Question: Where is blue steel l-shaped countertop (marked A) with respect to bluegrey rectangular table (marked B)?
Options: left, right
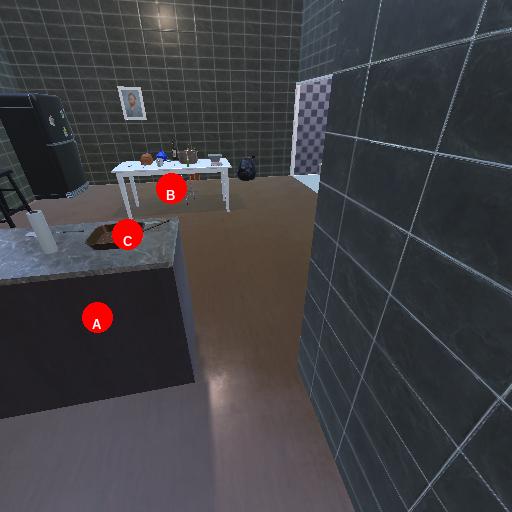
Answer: left